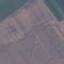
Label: AnnualCrop